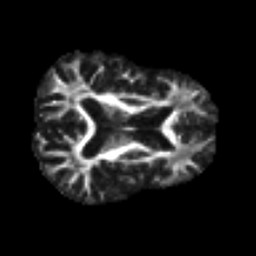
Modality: FA
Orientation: axial
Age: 41
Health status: ill
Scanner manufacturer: philips
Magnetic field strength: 3 T
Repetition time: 9 s
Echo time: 0.127 s